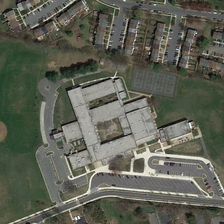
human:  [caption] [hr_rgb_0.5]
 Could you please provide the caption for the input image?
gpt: a large building is near four tennis courts and two baseball fields .

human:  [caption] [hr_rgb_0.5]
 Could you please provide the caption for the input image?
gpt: a large building is near four tennis courts and two baseball fields .

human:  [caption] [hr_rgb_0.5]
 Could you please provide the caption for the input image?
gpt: a large building is near four tennis courts and two baseball fields .

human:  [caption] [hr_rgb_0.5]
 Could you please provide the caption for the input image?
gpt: a large building is near four tennis courts and two baseball fields .

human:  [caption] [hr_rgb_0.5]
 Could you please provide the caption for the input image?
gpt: a large building is near four tennis courts and two baseball fields .